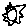
Label: sun